Question: I am using mvc4 with the Razor engine. Here's what I've tried:
'''
<div class="editor-field">
@Html.DropDownListFor(model => model.NewSymbol.Category.Id, new SelectList(Model.MarketCategories, "Id","Name"), new { @class = "dropdown" })
</div>
'''
CSS is:
'''
.dropdown {
margin-top: 5px;
margin-bottom: 10px;
padding: 3px 2px;
width: 312px;
}
option {
width: 312px !important;
}
'''
Unfortunately I get something that looks like:

I am trying to get the drop down to be at least the same width as the 'select' element. I don't mind if it's wider if the text expands past 312px, but this narrow drop down looks goofy.
Thanks for your help everyone.
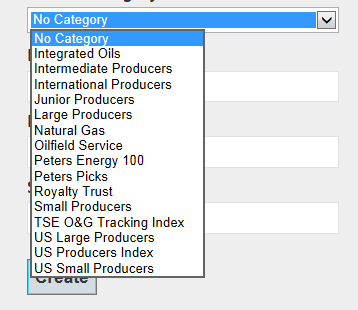
Answer: Using the '<select>' html tag you will be a the mercy of the browser for displaying and behavior. The only way around this is to make your own, or used a toolkit dropdown like <URL>.